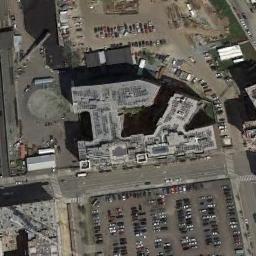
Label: commercial_area